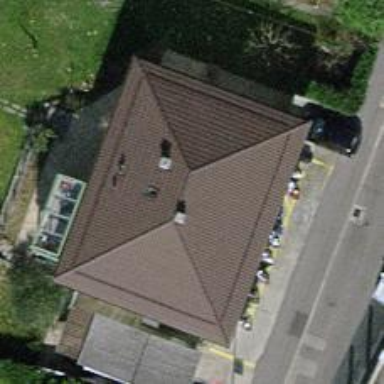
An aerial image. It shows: Driving school.